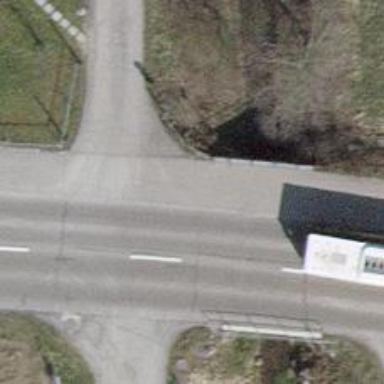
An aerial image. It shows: Sidewalk on bridge.